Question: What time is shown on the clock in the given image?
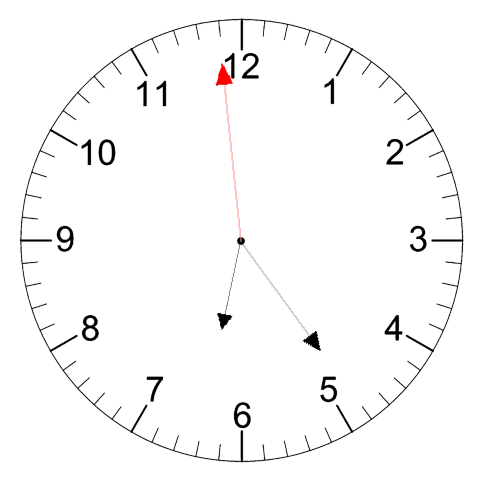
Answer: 06:23:59